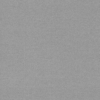
Label: dusty